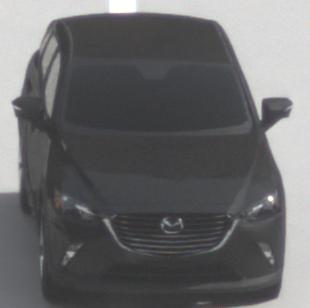
Make: Mazda
Model: CX-3 SKYACTIV-G 120
Detailed model: CX-3 (DK)
Model produced from: 2015/06
Model produced until: 2018/06
Doors: 5
Color: black
Road condition: dry road
Daytime: morning or afternoon
Contrast: low contrast